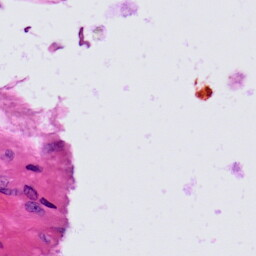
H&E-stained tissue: Prostate